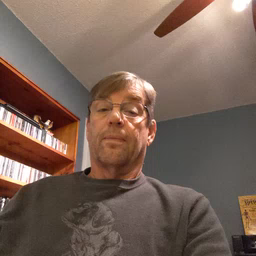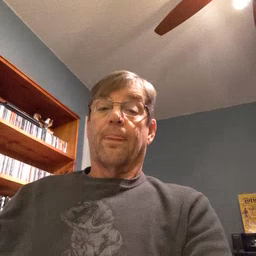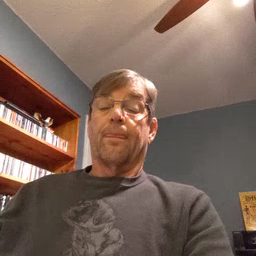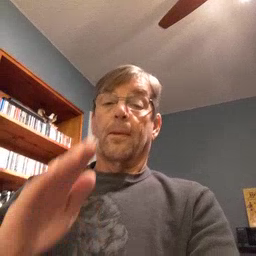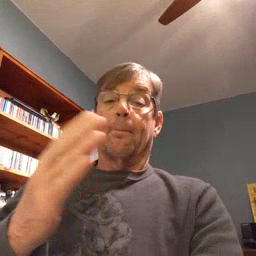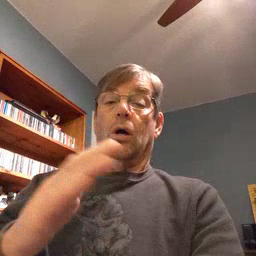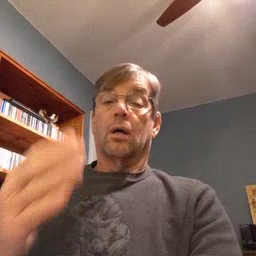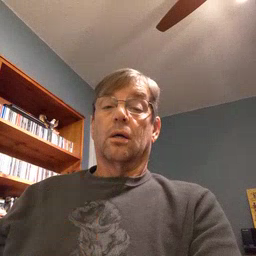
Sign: book